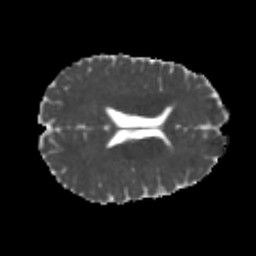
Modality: MD
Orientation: axial
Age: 22
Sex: male
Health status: healthy
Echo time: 0.074 s